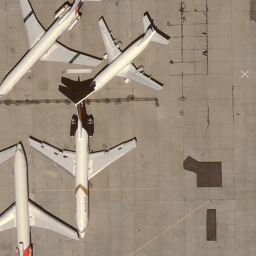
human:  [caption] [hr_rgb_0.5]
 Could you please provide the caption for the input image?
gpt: Four planes were scattered at the airport.

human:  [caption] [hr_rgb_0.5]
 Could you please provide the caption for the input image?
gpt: Four planes were dispersed at the airport.

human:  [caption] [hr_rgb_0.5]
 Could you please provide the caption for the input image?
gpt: Four planes were scattered at the airport.

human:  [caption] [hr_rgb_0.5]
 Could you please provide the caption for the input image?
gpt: Four planes were scattered throughout the airport.

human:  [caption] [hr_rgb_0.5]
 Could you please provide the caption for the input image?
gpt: Four planes were scattered at the airport.